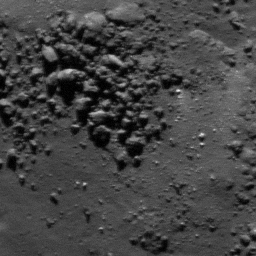
Pit: Rutherfurd 2
Host crater: Rutherfurd
Host type: impact_melt
Lunar coordinates: latitude -60.776, longitude 348.253